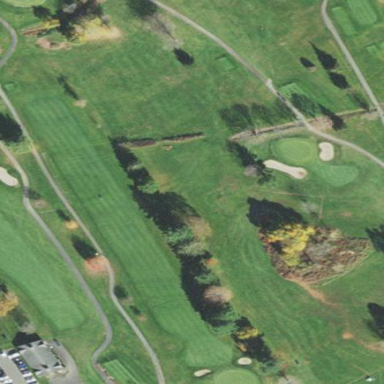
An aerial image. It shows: Grassy golf fairway.